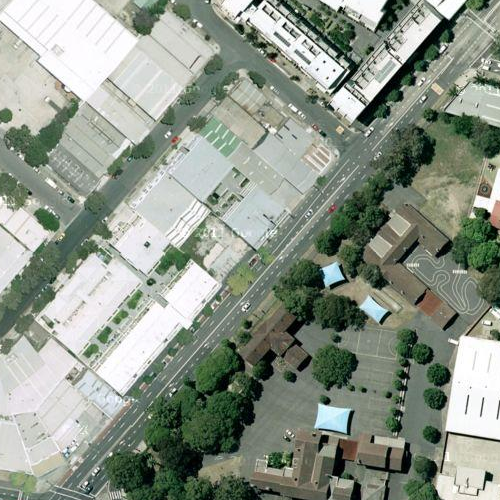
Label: sydney